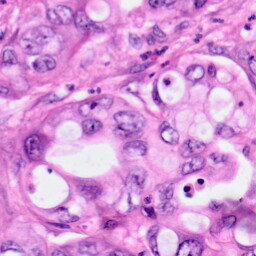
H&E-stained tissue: Pancreatic